Question: I have a table with 3 columns and sample data like this:

All columns are of datatype 'int'.
I have this query :
'''
select
foodid, dayid
from
Schedule
'''
I want replace 'dayid' with a string if 'dayid=null' .
For this I tried this query :
'''
select
foodid,
Dayid + ISNULL(dayid,'not day')
from Schedule
'''
but I am getting this ERROR :
> Conversion failed when converting the varchar value 'not day' to data type int.
How can do this ?
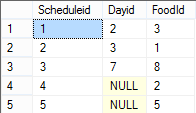
Answer: please try with this:
'''
select foodid, ISNULL(str(dayid),'not day') from Schedule
'''